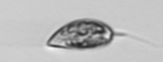
Label: Prorocentrum_triestinum